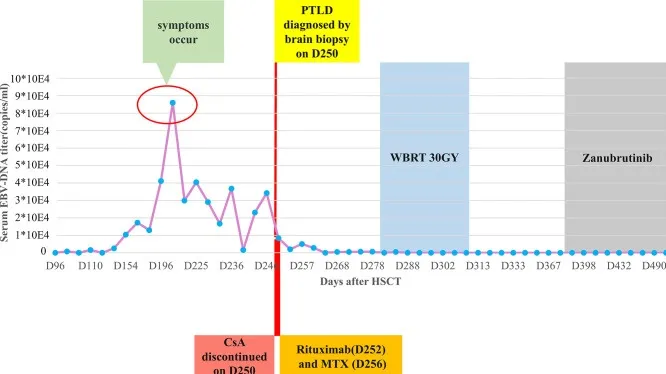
The clinical treatment process of posttransplant lymphoproliferative disorder (PTLD) after transplantation and the changes of serum EBV-DNA titers. HSCT, hematopoietic stem cell transplantation; CsA, cyclosporine; MTX, methotrexate; WBRT, whole-brain radiotherapy.
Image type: chart (chart)